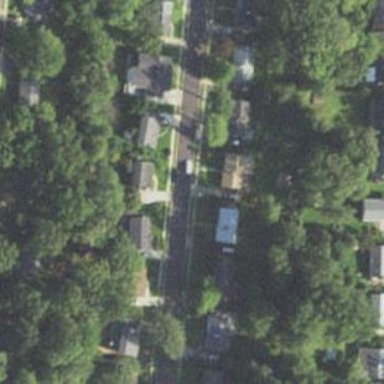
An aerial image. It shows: This residential area consists of single-family homes.